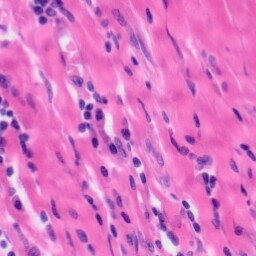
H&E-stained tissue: Tonsil